Question: I have the following directory structure in my asp.net webdirectory !

i want when any body access anypage inside my admin folder then it auto redirect to login page of admin folder until they login ... using login page ...
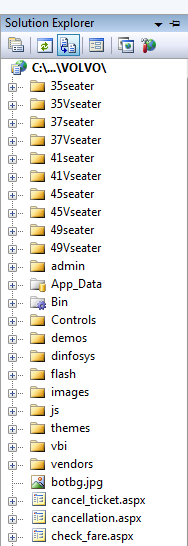
Answer: Add this in Configureation section of the web.config
'''
<location path="Admin">
<system.web>
<authorization>
<deny users="?"/>
<allow roles="Super Admin"/>//you can allow to specific roles to access folder
</authorization>
</system.web>
</location>
<authentication mode="Forms">
<forms name="SignIn" loginUrl="~/login.aspx" defaultUrl="~/Default.aspx"/>
</authentication>
'''